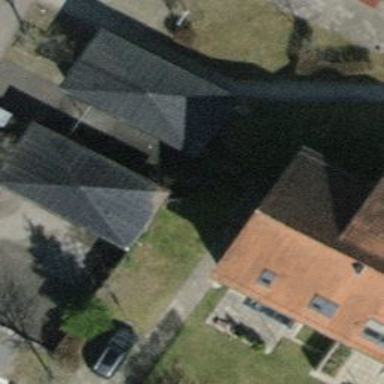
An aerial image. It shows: Building with pyramidal roof shape.